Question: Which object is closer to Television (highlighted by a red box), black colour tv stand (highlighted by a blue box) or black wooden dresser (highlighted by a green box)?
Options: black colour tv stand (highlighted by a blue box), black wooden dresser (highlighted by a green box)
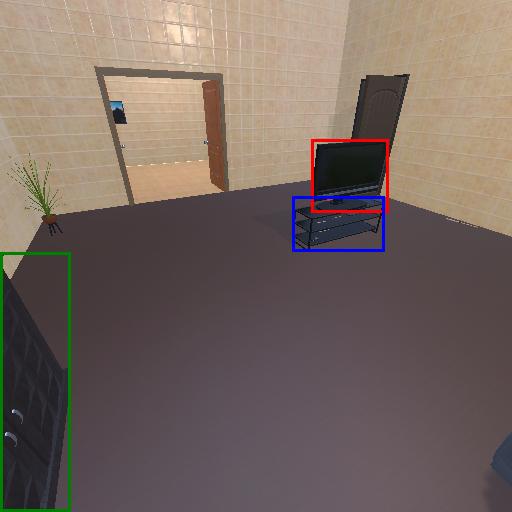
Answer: black colour tv stand (highlighted by a blue box)